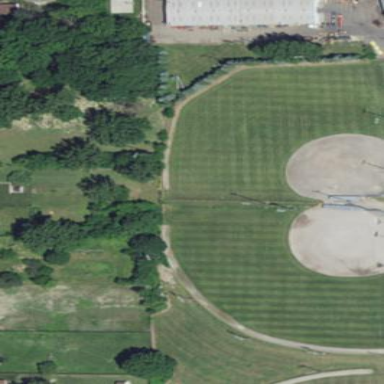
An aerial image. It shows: Baseball pitch for leisure and sports activities.